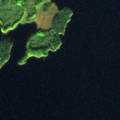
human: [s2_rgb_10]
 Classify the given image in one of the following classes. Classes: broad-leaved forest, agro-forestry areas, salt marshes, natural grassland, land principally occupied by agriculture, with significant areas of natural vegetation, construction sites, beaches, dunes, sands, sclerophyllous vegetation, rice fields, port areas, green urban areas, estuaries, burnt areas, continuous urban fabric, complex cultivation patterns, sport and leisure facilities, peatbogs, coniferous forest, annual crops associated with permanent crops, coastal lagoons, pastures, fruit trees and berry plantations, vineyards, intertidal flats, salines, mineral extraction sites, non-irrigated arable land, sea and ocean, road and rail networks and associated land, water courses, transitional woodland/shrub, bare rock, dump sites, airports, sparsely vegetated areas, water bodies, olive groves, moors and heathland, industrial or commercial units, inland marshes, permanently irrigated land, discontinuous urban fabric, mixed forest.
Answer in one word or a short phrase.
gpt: mixed forest, water bodies